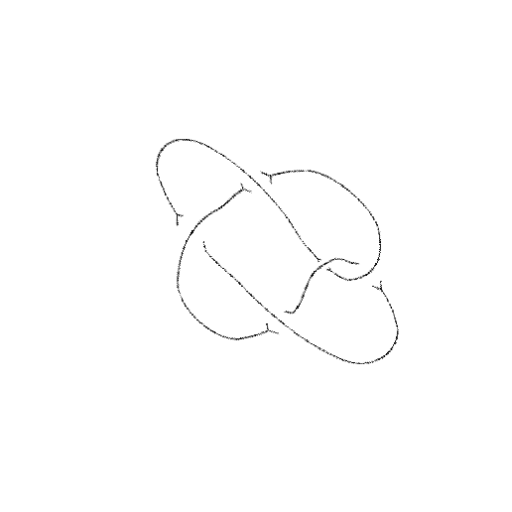
Crossing number: 5